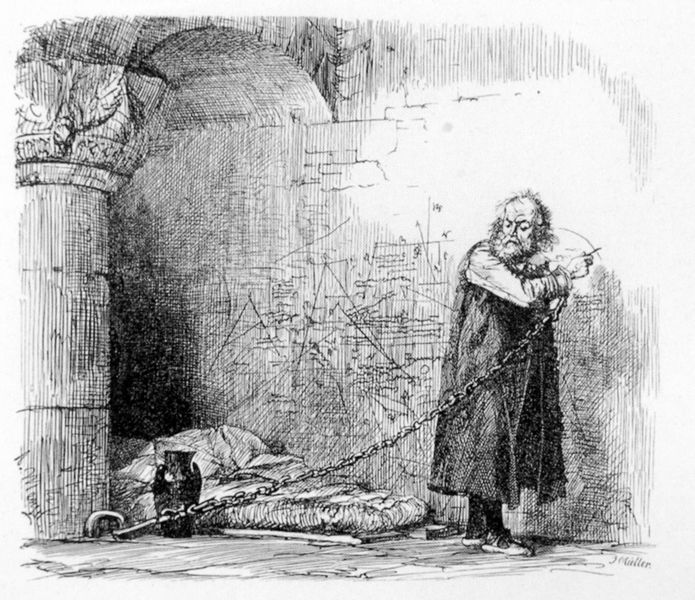
Titel: Galileo Galilei im Kerker
Künstler: Adolph Menzel
Standort: (Seriendruck)
Schlagwörter: hand, mann, schatten, umhang, wasser, weiß, dreieck, ocker, grau, haar, licht, pfeiler, schwarz, skizze, säule, zeichnung, blick, tier, tuch, alt, bart, wand, architektur, arm, mensch, stamm, kirche, sonne, haare, mantel, decke, kreis, müller, amphore, kanne, krug, fesseln, schrift, papier, bogen, alter mann, haltung, schuhe, kette, mauer, grafik, graphik, linien, ziehen, rundbogen, zahlen, wandmalerei, bett, matratze, striche, keller, nische, mond, gewölbe, alter, greis, philosoph, denken, kirch, druck, druckgraphik, schnitt, druckgrafik, schraffur, radierung, stich, gefangen, schwarzweiß, kugel, schuh, stift, wissenschaftler, kapitell, gruft, gefängnis, kerker, zelle, chwarz, zeichnen, schreiben, freiheit, mittelalter, forscher, gelehrter, griffel, skizzen, verließ, gefangener, kupferstich, eule, graus, geometrie, pantoffeln, glieder, matte, genie, kapitel, lager, wissenschaft, fessel, ritzen, zeichnungen, architekt, tunnelgewölbe, romanisch, da vinci, berechnung, stick, mathematik, knast, berechnungen, sokrates, zirkel, inquisition, gefesselt, bettlager, kritzelei, galilei, angekettet, aufzeichnungen, diagramm, zählen, bettstatt, dreisatz, erdumlaufbahn, formel, formeln, galileo, galiläi, gallileo, kellergwölbe, kätte, mathematiker, physik, pythagoras, wandzeichnung, hyronimus, geometrische figuren, schlafstätte, gefägnis, schlafstatt, gallileo galile, schlaflager, abgrenzung mit kette